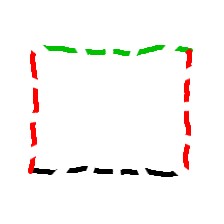
Shape: rectangle